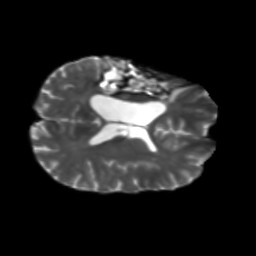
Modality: T2w
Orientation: axial
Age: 42
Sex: male
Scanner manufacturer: siemens
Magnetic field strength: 3 T
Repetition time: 5.47 s
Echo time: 0.0854 s